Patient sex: F
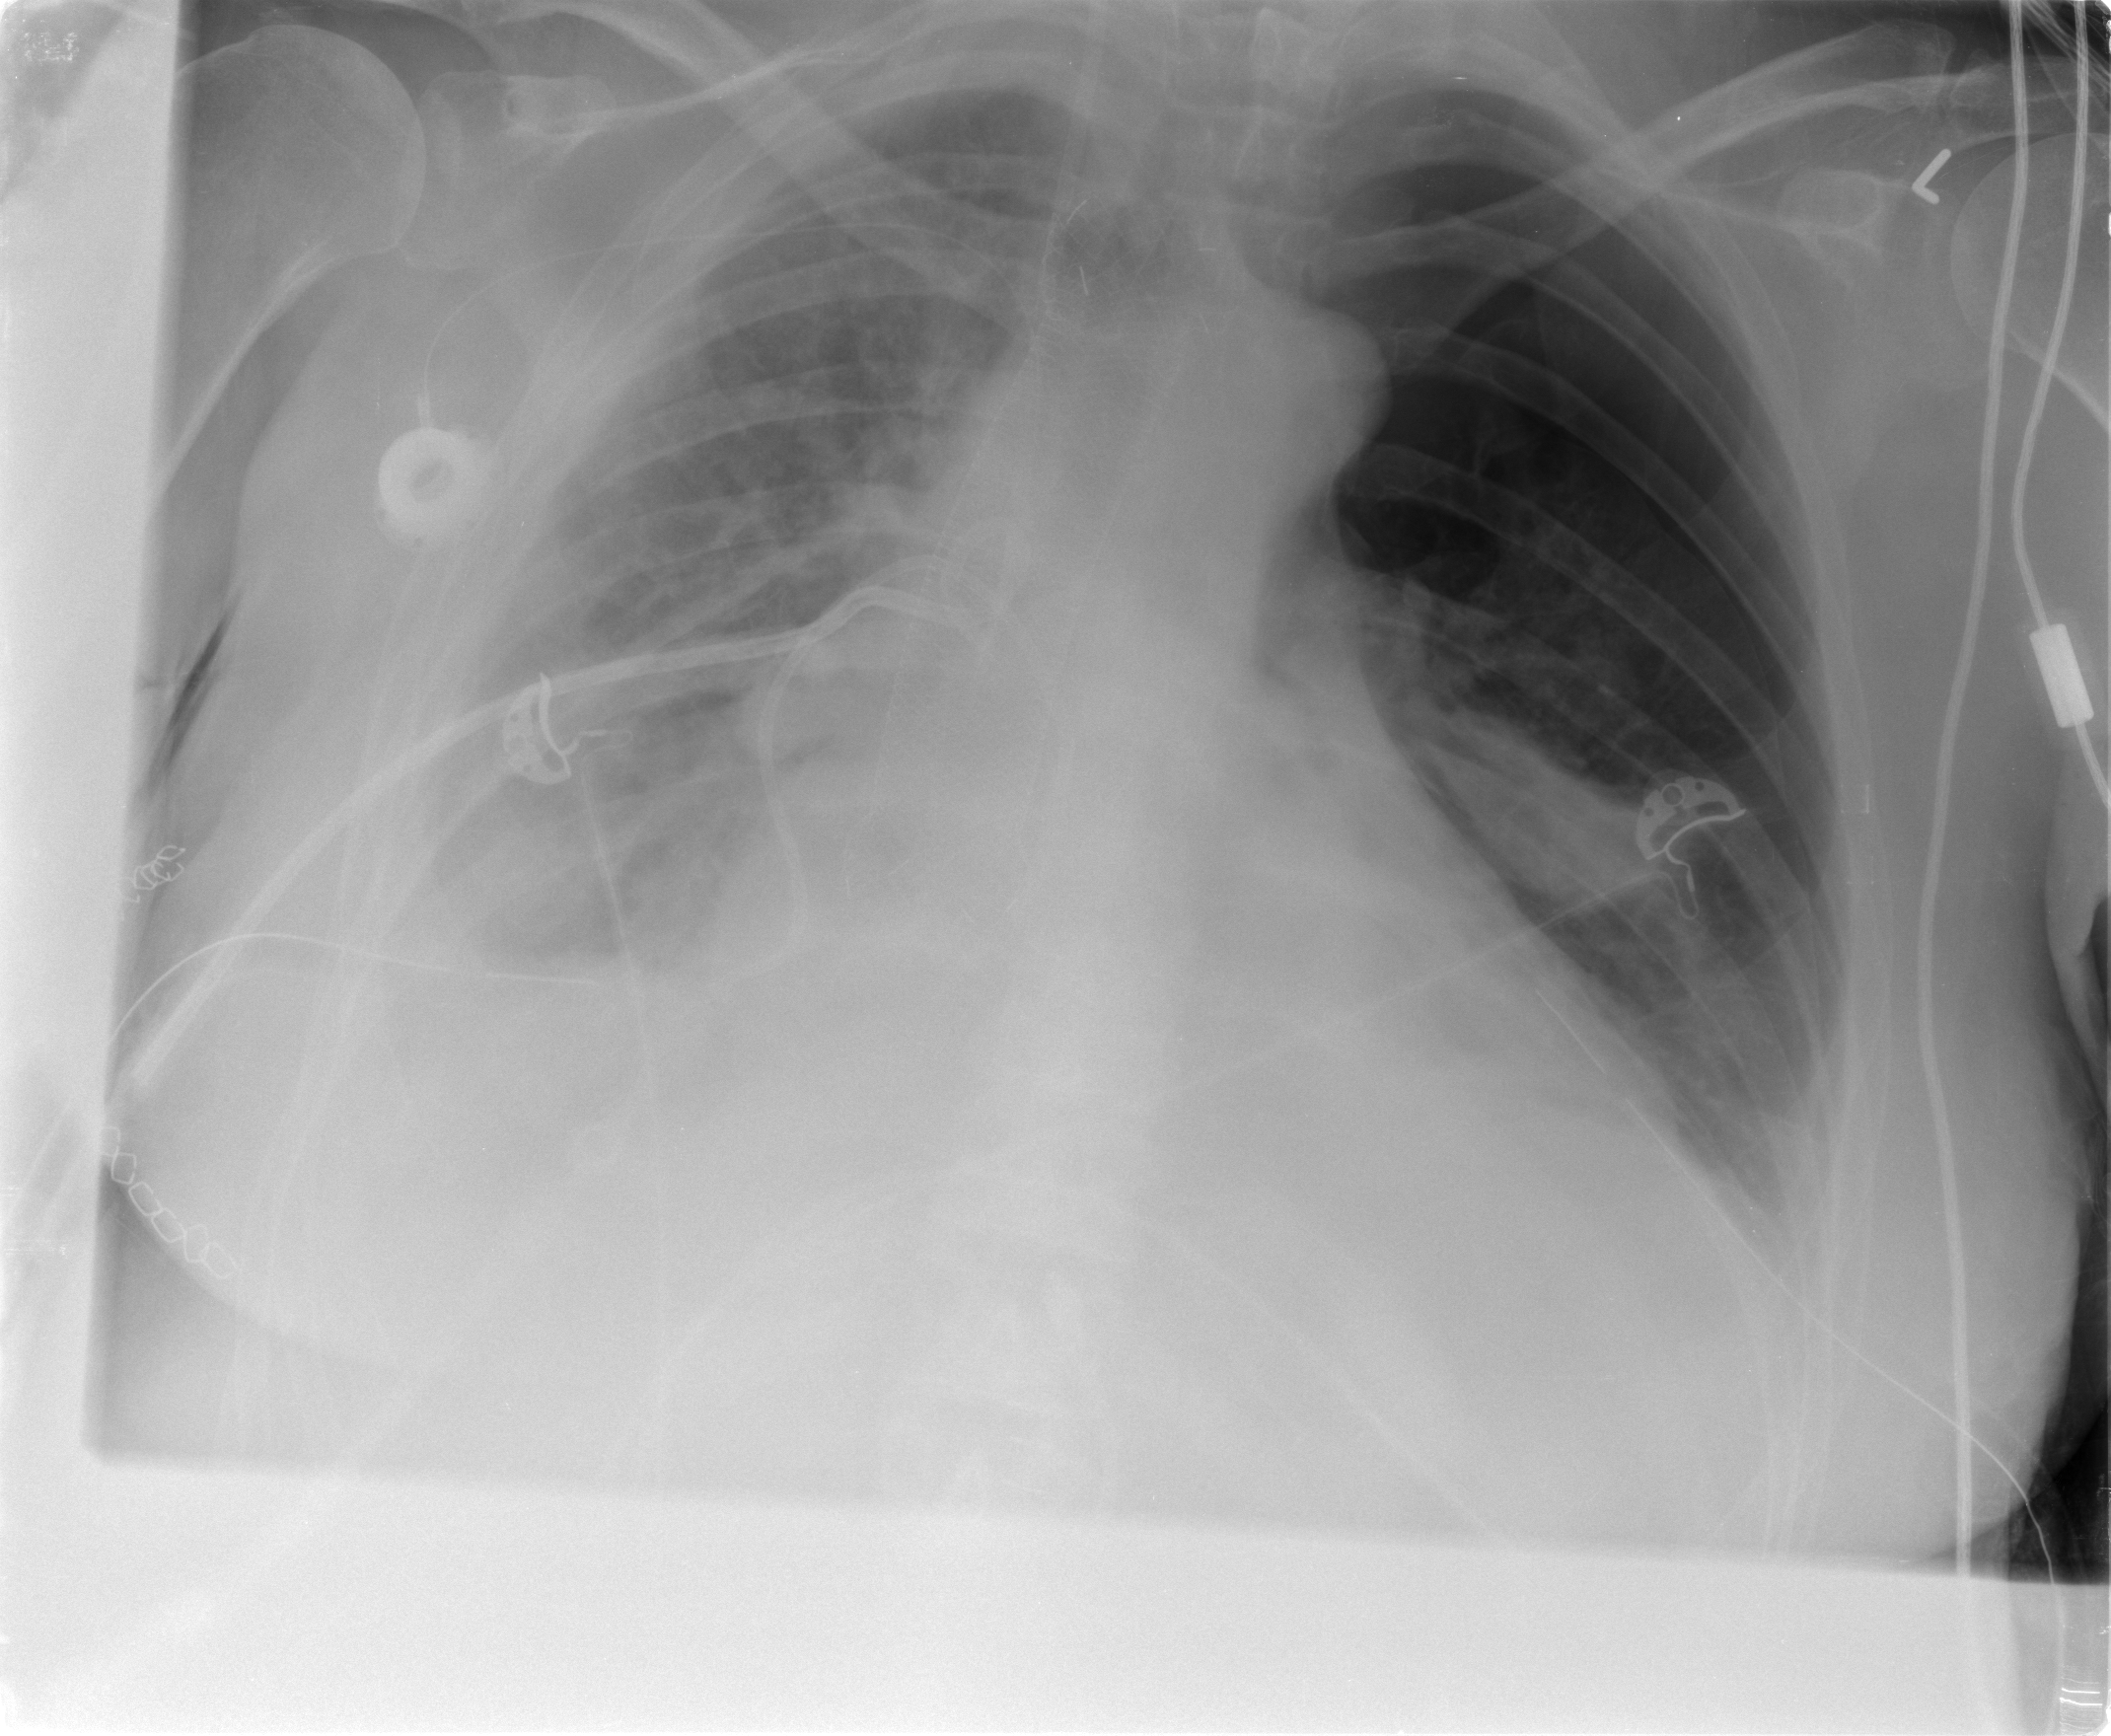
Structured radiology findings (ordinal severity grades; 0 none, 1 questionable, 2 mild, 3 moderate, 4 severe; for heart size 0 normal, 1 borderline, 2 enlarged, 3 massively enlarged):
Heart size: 2
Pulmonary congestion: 0
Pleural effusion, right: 2
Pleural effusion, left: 1
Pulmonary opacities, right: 0
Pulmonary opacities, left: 2
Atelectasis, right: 3
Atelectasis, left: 0